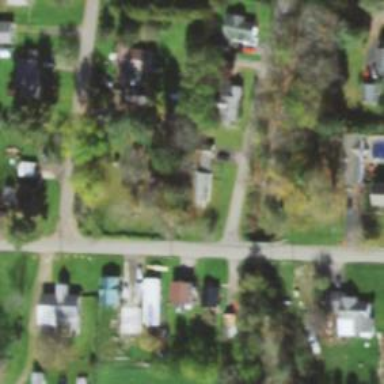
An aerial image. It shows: Residential road with bridge.